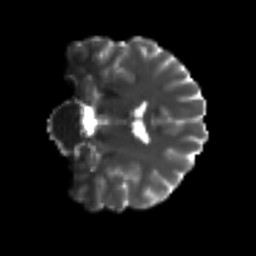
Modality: T2w
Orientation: coronal
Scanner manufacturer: siemens
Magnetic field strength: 3 T
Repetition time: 9.6 s
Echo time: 0.077 s